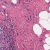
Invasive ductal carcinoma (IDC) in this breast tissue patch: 0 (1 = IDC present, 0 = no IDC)